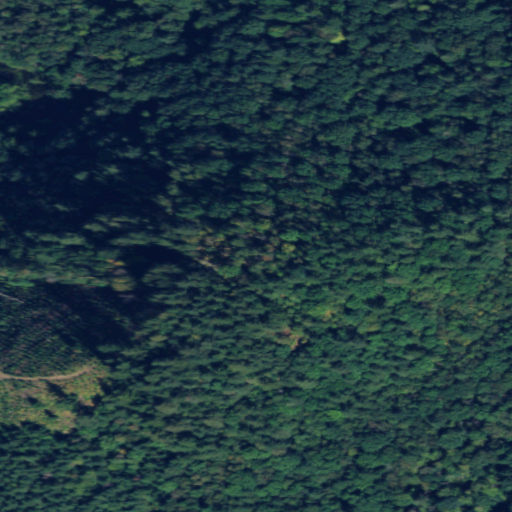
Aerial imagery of mountain in Washington named Sugarloaf Hill containing mixed forest, evergreen forest, and deciduous forest